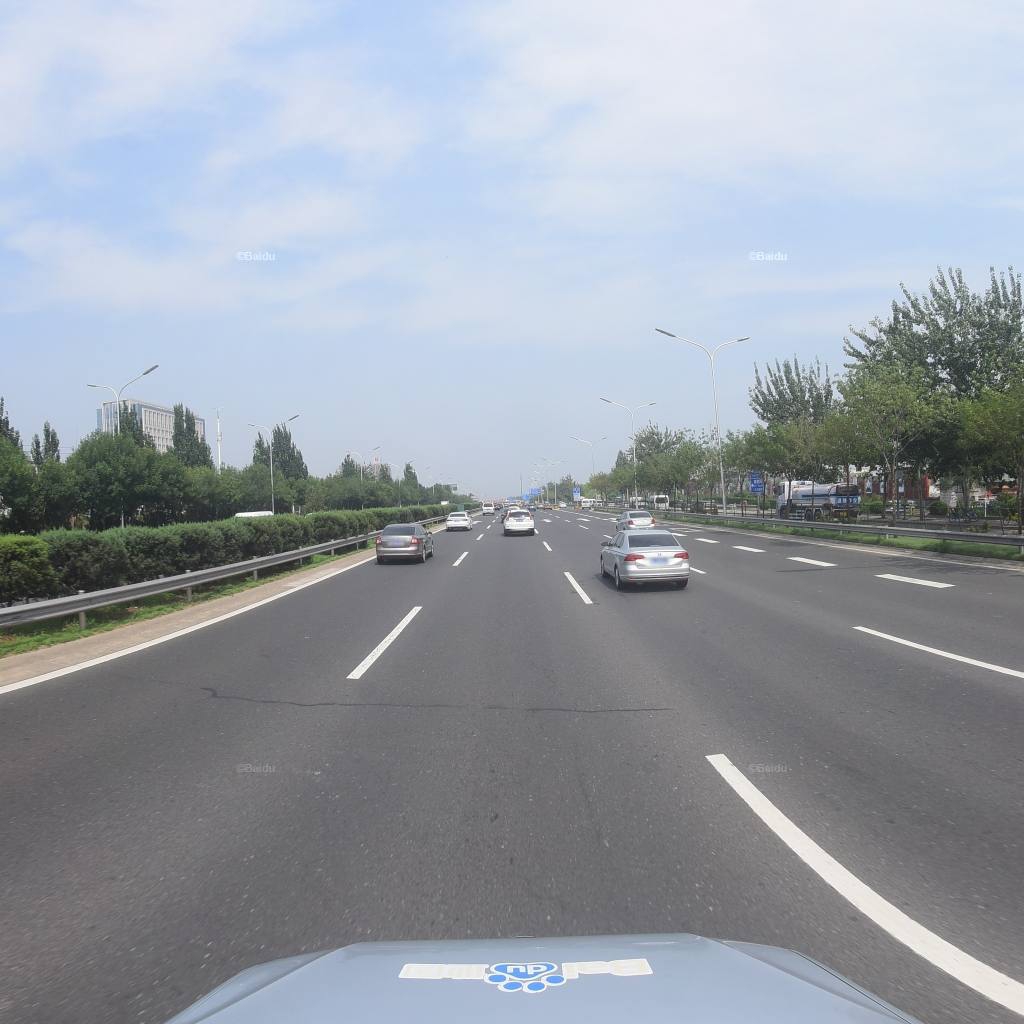
Region: Fengtai
Road damage annotations: transverse patch